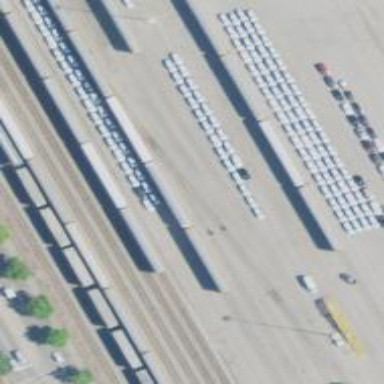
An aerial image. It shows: Rail spur service.